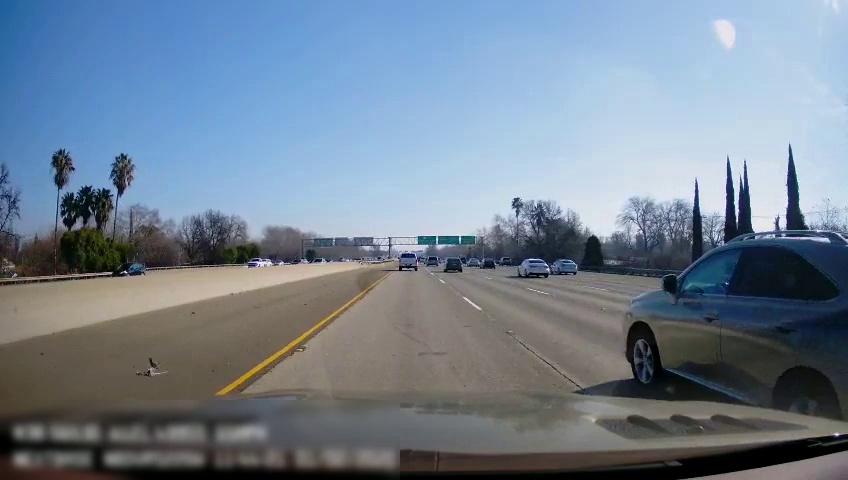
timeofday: Day
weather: Sunny
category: Vehicles | SUV
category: Vehicles | Truck
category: Vehicles | Car
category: Drivable Space
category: Vehicles | Car
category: Vehicles | Car
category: Vehicles | Car
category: Vehicles | Car
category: Vehicles | Car
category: Vehicles | Truck
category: Vehicles | SUV
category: Vehicles | Van
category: Vehicles | Car
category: Lanes | Current Lane
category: Lanes | Current Lane
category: Lanes | Alternate Lane
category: Lanes | Alternate Lane
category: Traffic | Signs
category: Traffic | Signs
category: Traffic | Signs
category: Traffic | Signs
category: Traffic | Signs
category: Traffic | Signs